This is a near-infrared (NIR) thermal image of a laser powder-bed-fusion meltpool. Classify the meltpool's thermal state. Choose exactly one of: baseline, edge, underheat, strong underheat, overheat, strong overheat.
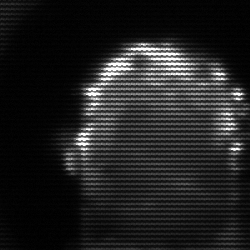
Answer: baseline